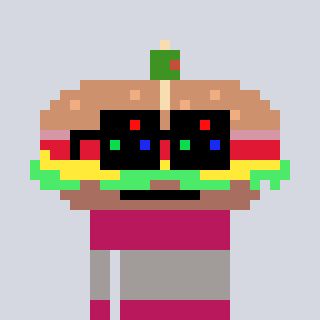
a pixel art character with square black sunglasses, a sandwich-shaped head and a darkpink-colored body on a cool background